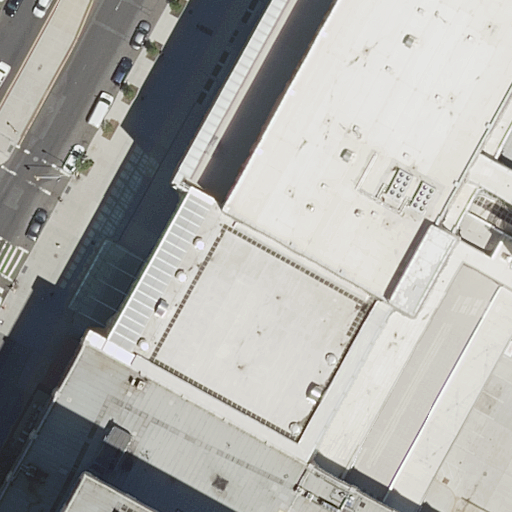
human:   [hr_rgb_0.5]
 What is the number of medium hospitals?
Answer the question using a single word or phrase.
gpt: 0

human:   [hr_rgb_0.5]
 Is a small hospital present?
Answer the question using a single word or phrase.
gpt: no

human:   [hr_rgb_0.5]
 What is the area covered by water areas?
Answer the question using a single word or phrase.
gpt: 0m2

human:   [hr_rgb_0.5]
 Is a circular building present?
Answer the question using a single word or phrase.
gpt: no

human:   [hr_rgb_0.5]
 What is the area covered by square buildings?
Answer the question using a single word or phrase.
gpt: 0m2

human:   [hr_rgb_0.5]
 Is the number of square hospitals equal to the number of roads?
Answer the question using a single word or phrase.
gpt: no

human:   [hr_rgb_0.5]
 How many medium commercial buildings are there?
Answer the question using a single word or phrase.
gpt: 0

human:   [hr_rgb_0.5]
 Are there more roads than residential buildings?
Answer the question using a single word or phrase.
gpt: yes

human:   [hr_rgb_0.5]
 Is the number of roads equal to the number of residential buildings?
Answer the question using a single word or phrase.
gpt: no

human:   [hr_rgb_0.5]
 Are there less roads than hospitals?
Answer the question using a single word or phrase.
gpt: no

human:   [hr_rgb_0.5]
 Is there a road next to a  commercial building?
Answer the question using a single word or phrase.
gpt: no

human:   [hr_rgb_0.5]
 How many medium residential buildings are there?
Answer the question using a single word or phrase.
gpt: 0

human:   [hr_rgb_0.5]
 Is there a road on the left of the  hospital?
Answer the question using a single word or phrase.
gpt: yes

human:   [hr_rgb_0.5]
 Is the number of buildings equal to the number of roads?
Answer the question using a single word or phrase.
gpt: no

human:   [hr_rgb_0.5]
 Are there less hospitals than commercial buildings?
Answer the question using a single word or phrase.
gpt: no

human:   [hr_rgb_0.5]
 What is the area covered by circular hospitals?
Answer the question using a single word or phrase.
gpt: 0m2

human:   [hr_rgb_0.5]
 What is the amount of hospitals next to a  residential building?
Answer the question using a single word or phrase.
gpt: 1

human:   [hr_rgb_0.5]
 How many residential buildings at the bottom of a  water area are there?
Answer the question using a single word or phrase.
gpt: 0

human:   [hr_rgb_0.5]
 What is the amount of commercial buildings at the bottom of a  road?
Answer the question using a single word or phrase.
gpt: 0

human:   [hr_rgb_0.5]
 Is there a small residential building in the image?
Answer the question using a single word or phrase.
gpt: yes

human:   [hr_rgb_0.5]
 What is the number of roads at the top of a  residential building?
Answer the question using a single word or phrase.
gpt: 4

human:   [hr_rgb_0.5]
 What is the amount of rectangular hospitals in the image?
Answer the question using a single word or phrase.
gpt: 1

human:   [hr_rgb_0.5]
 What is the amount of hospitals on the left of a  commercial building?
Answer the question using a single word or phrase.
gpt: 0

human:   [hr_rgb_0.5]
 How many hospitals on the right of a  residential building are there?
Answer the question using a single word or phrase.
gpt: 0

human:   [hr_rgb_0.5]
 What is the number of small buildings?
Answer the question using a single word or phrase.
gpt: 1

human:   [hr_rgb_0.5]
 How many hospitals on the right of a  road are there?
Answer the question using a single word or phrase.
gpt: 0

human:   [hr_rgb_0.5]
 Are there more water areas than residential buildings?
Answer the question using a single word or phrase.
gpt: no

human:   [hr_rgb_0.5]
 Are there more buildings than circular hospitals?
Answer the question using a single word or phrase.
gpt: yes

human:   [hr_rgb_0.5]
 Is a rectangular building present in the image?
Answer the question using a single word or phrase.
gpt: yes

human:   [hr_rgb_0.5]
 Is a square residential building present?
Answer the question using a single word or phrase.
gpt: no

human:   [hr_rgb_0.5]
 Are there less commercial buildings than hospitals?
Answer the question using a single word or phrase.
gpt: yes

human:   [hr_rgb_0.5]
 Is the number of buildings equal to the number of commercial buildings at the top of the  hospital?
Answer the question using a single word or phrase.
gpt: no

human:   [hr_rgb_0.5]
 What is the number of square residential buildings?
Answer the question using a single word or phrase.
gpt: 0

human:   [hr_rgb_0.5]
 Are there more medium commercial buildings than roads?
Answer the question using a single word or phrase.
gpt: no

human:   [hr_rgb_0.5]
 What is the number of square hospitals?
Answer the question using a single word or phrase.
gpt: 0

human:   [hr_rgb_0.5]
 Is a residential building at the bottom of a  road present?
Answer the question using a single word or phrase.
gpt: yes